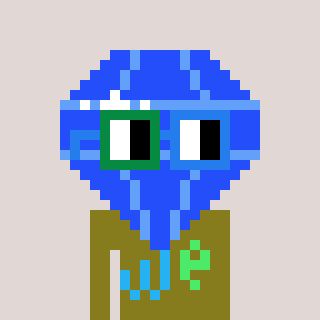
a pixel art character with square green and blue glasses, a blue diamond-shaped head and a gunk-colored body on a warm background